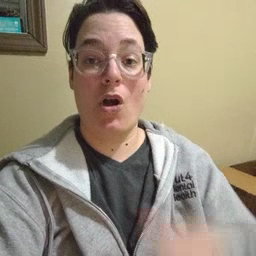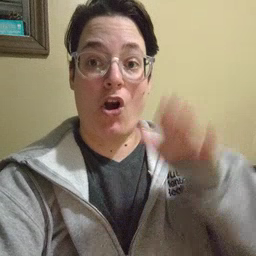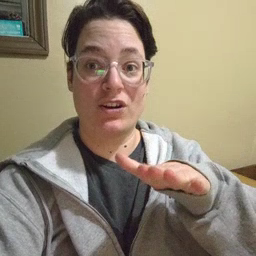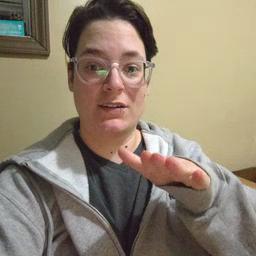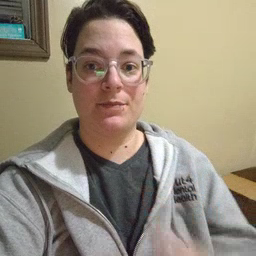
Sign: on